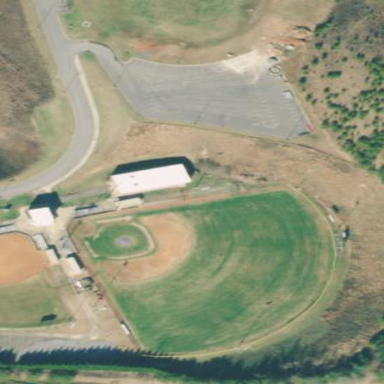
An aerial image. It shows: Baseball pitch for leisure and sports activities.